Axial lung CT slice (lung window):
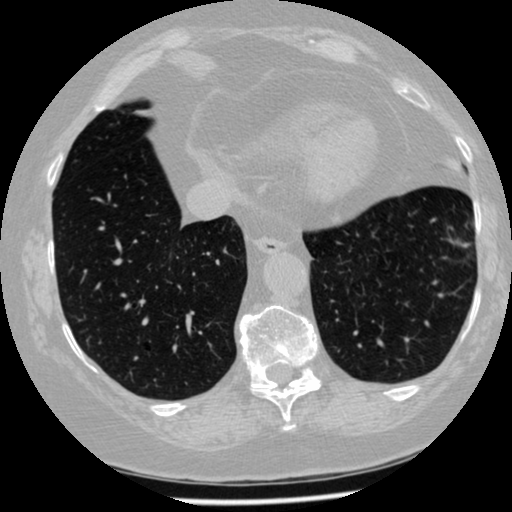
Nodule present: no